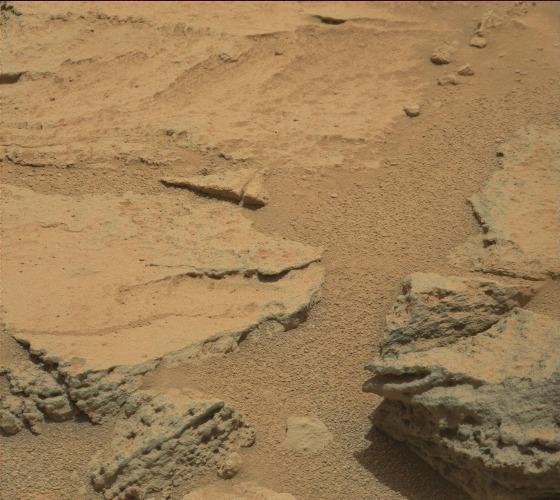
Terrain classes present: Bedrock, Gravel / Sand / Soil, Rock, Shadow